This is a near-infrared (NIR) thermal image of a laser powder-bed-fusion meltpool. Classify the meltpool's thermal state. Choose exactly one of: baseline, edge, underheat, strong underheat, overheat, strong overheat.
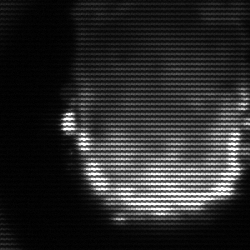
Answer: baseline